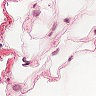
Metastatic tissue present: no